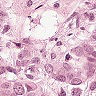
Metastatic tissue present: yes